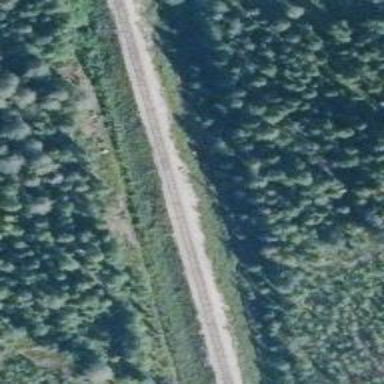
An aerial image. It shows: Railway with track class A.